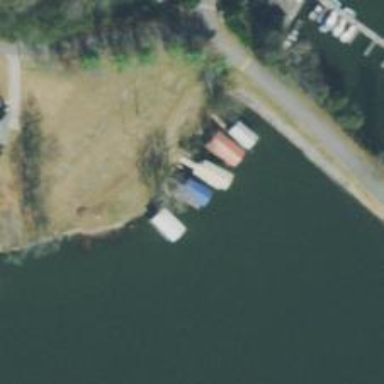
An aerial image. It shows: Dock by the waterway.